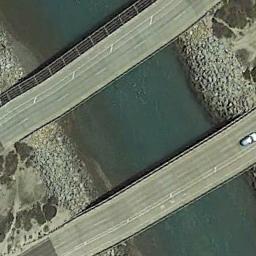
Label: bridge